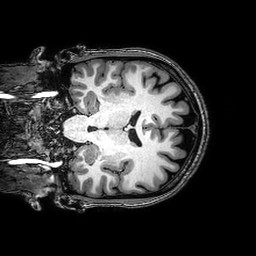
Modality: T1w
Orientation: coronal
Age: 34
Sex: female
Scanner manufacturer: philips
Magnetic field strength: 3 T
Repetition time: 0.008196 s
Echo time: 0.00376 s